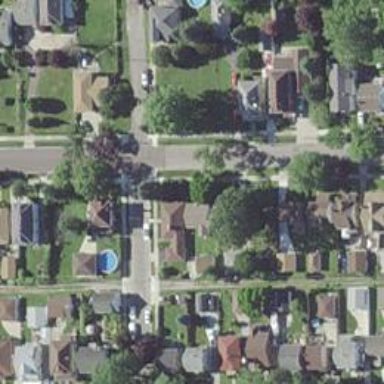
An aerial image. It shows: Residential road with sidewalk on the left.